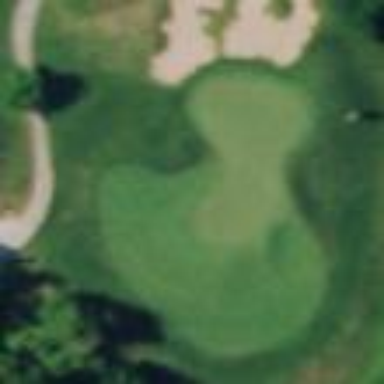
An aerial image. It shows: Golf rough area.